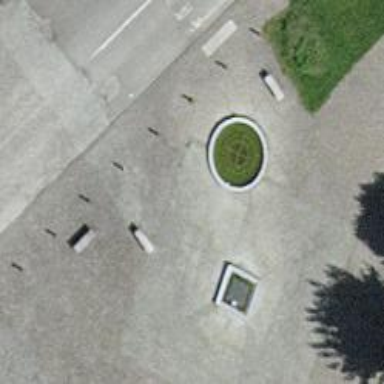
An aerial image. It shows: Fountain.